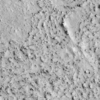
Label: not_dusty